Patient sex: F
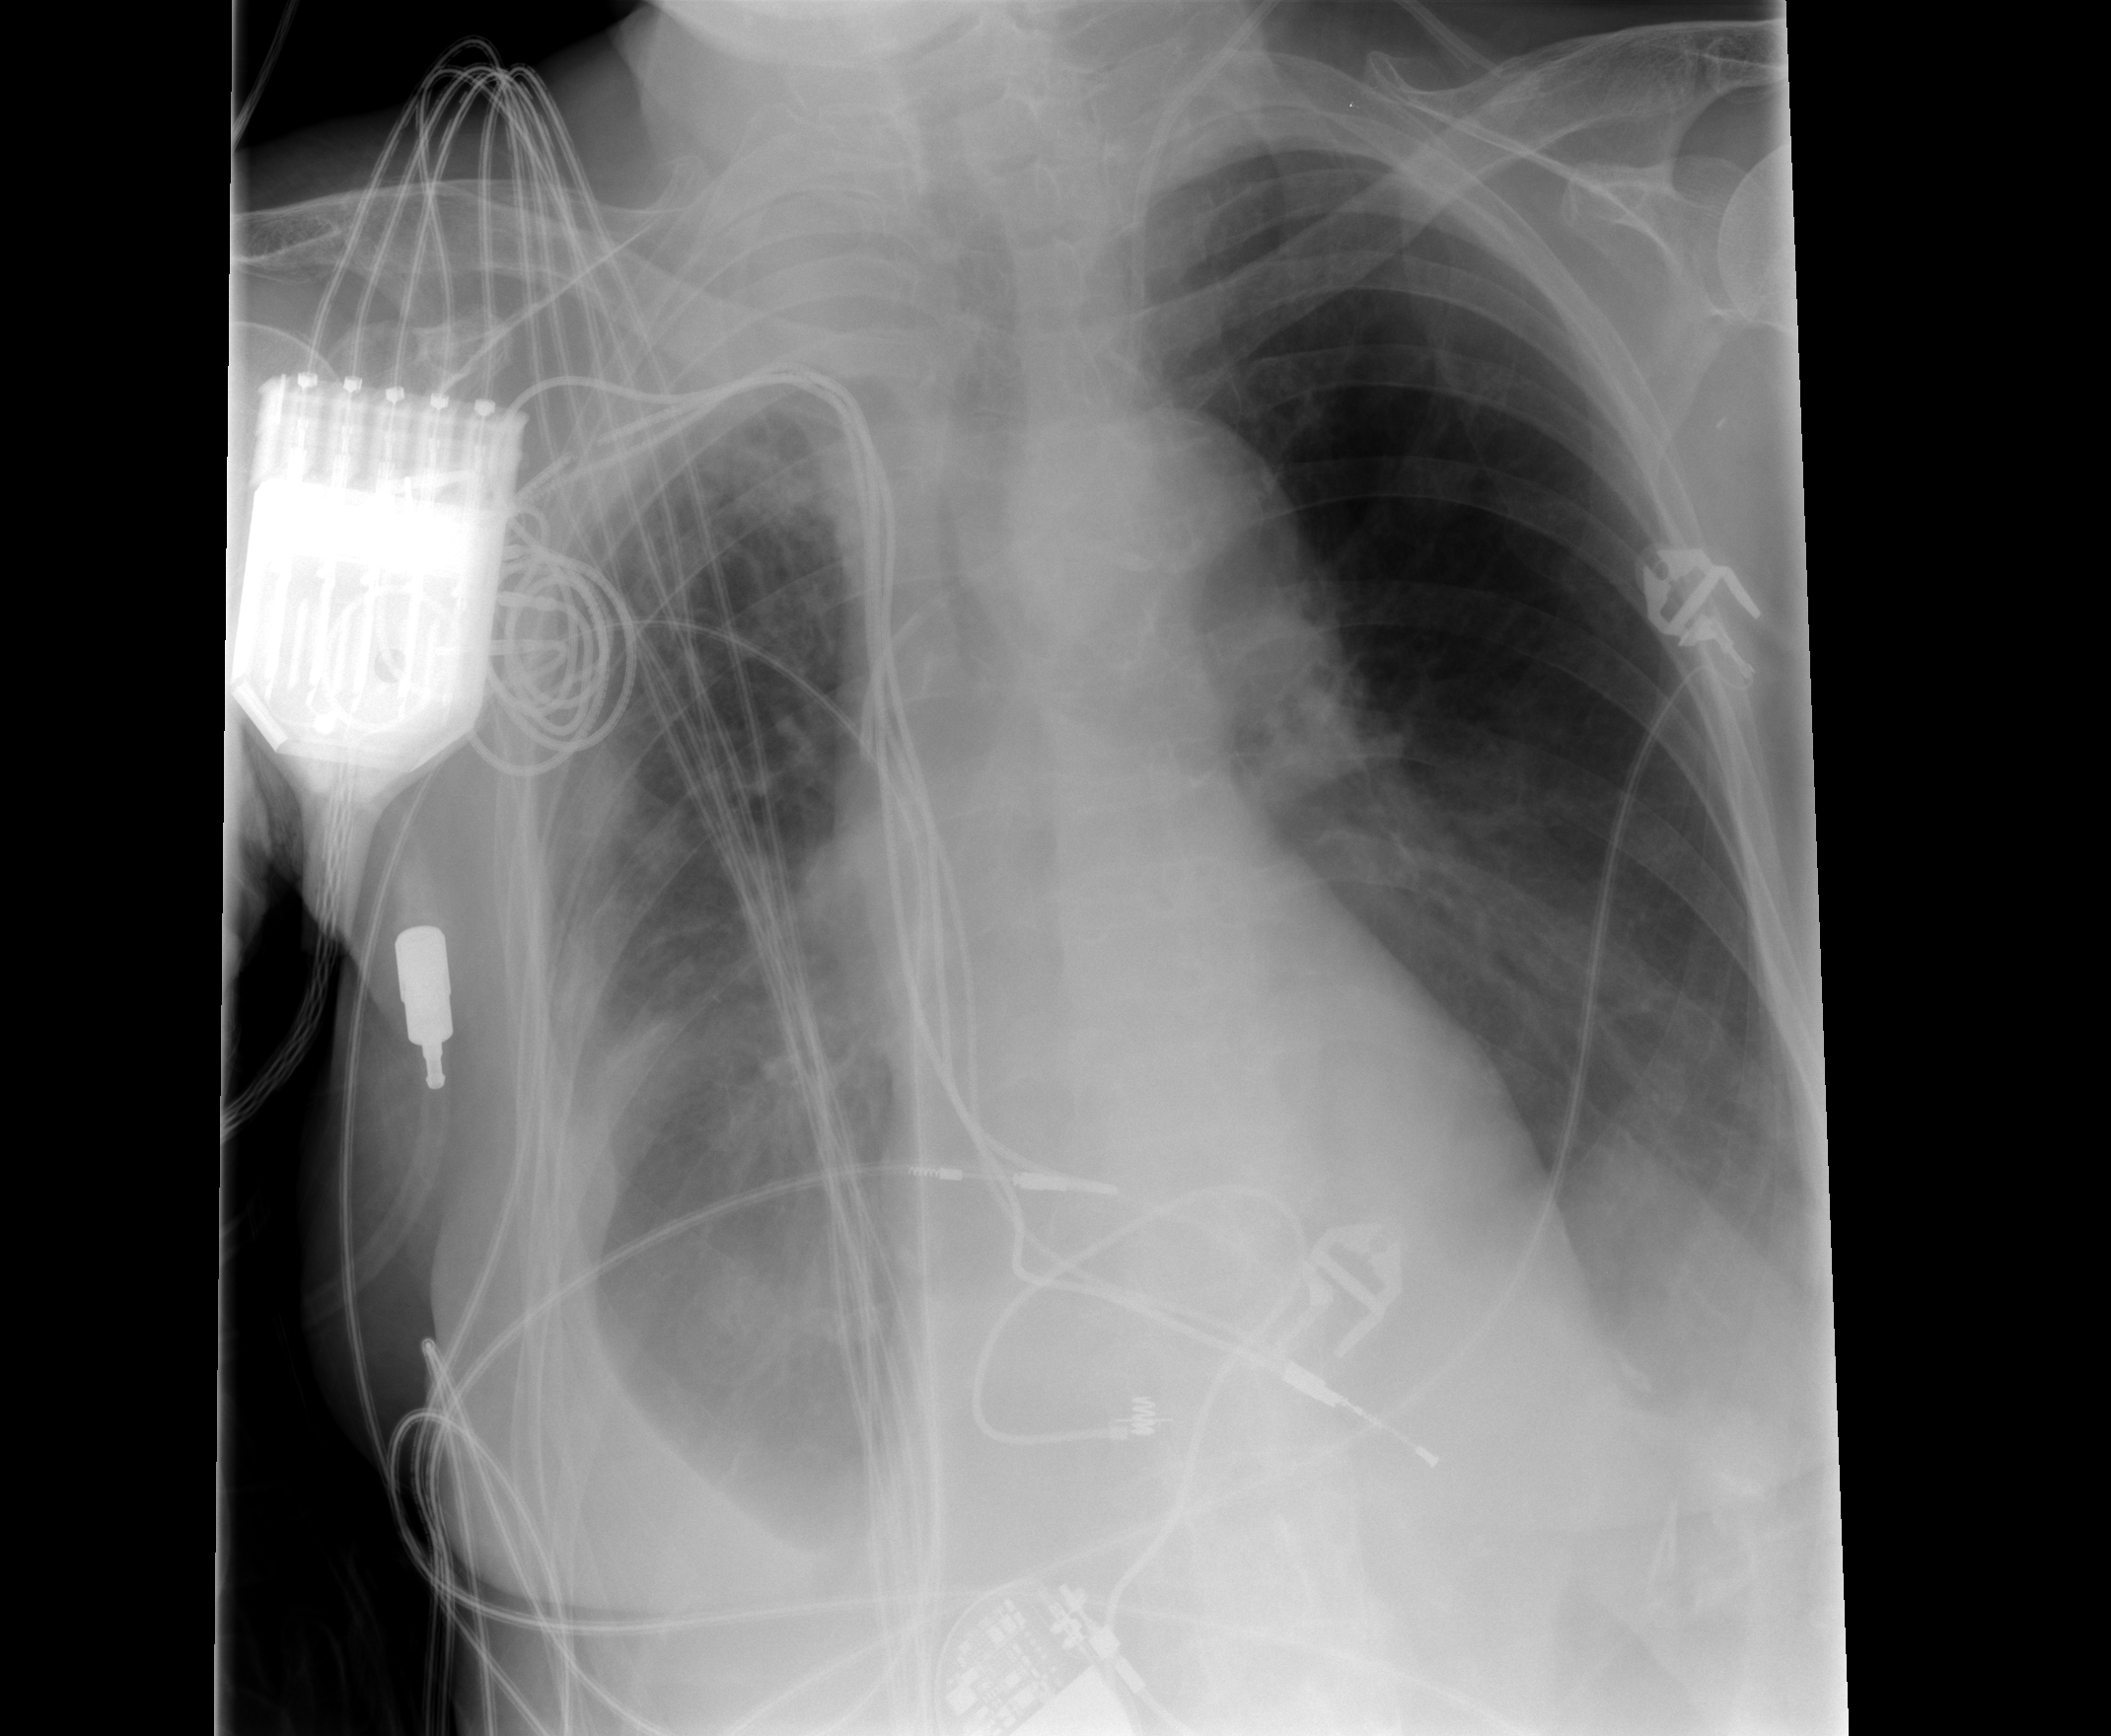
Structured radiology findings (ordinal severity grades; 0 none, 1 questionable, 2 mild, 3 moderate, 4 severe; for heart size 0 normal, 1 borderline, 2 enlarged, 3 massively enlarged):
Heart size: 0
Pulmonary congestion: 2
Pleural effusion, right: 3
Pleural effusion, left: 1
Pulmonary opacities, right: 2
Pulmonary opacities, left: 0
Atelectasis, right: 2
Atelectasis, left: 0